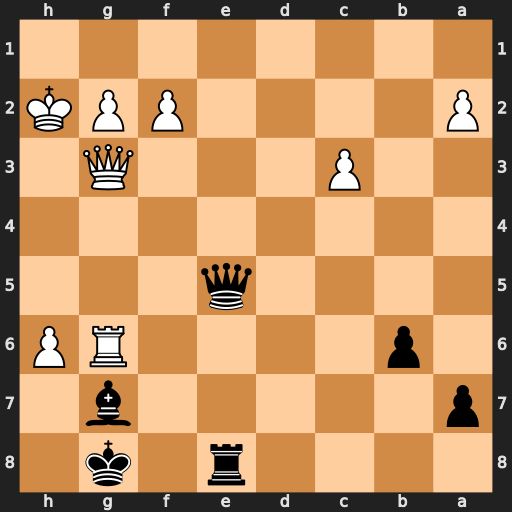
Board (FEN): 4r1k1/p5b1/1p4RP/4q3/8/2P3Q1/P4PPK/8
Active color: b
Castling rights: -
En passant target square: -
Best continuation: Qh5+ Qh3 Qxg6